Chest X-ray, PA view. Patient: 59 years old, sex F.
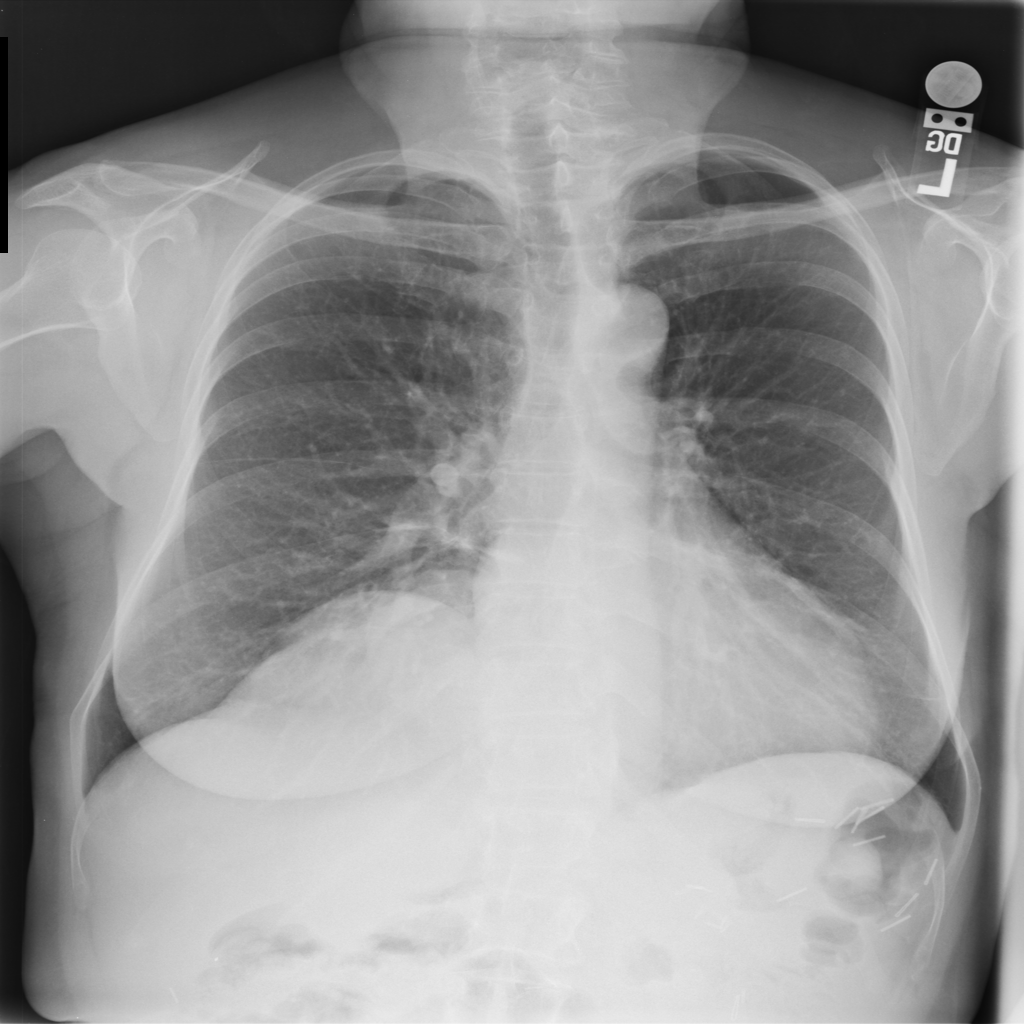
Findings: Hernia